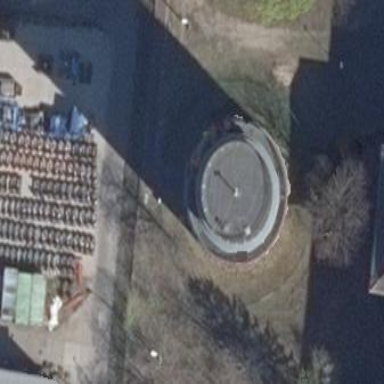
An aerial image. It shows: Building that serves as water tower.